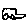
Label: car